Field crop: maize
Growth stage: 2
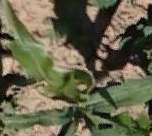
Species: maize